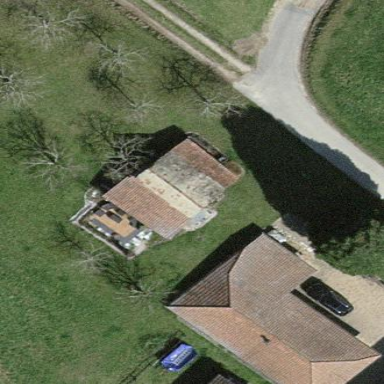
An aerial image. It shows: Shed building.